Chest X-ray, PA view. Patient: 59 years old, sex F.
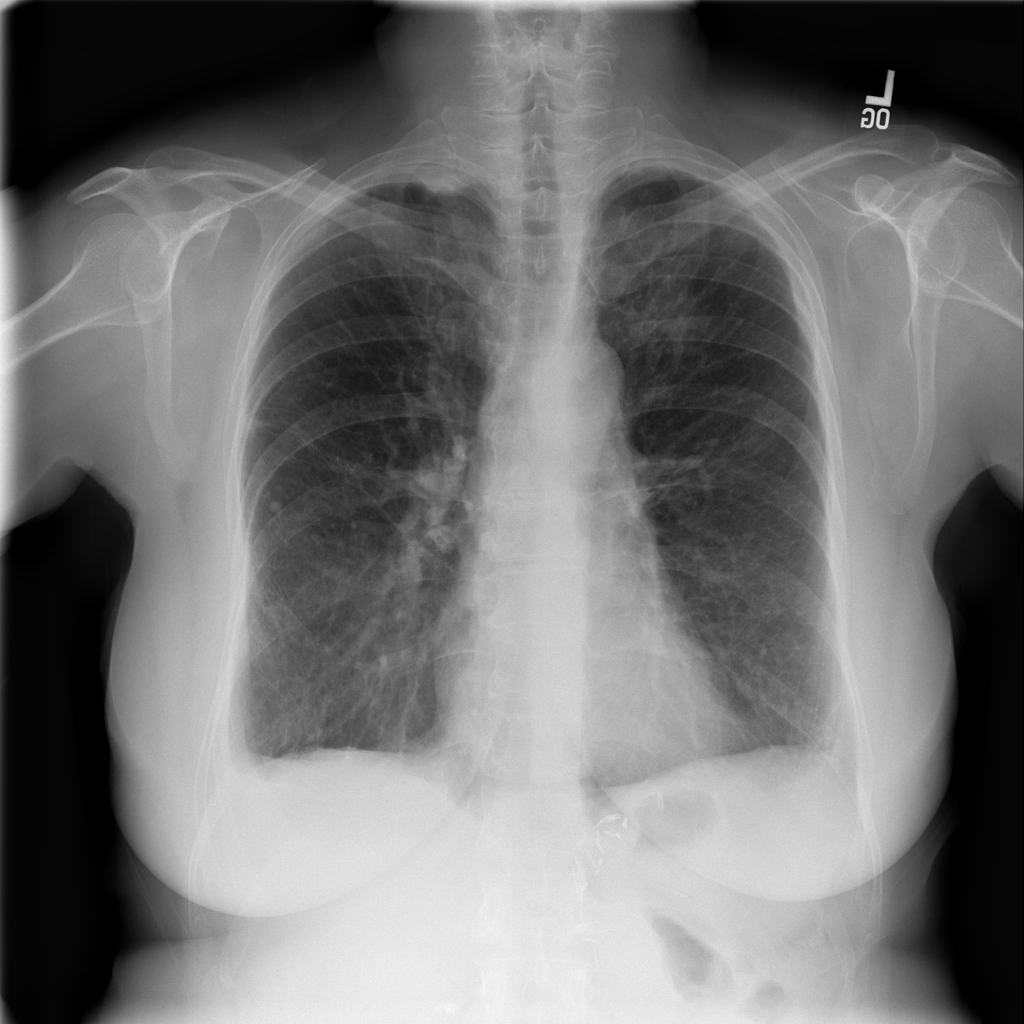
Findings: Pleural_Thickening